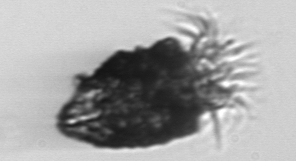
Label: Stenosemella_pacifica